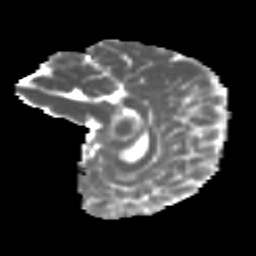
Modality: MD
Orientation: sagittal
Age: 12
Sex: female
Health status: ill
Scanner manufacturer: ge
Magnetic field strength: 3 T
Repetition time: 6.752 s
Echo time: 0.079 s